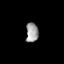
Tissue: prostate
Cell type: T cells
Senescence score: 0.3551
Nuclear area (px): 237
Mean DAPI intensity: 157.658